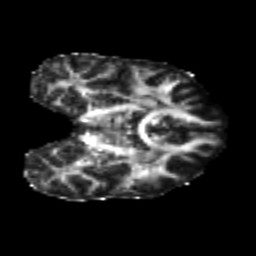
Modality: FA
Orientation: coronal
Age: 26
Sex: female
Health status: healthy
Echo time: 0.074 s